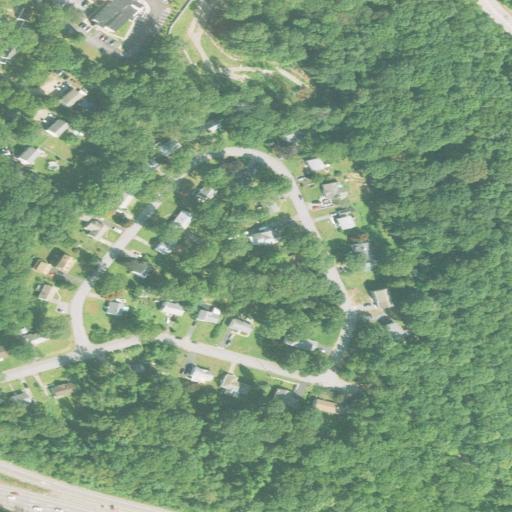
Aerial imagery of mountain in Connecticut named Crooked S Hill containing deciduous forest, medium intensity development, open development, low intensity development, mixed forest, and high intensity development